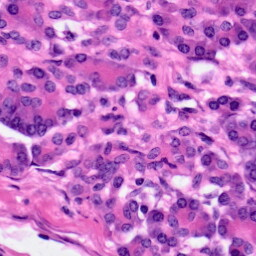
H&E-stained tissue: Pancreatic